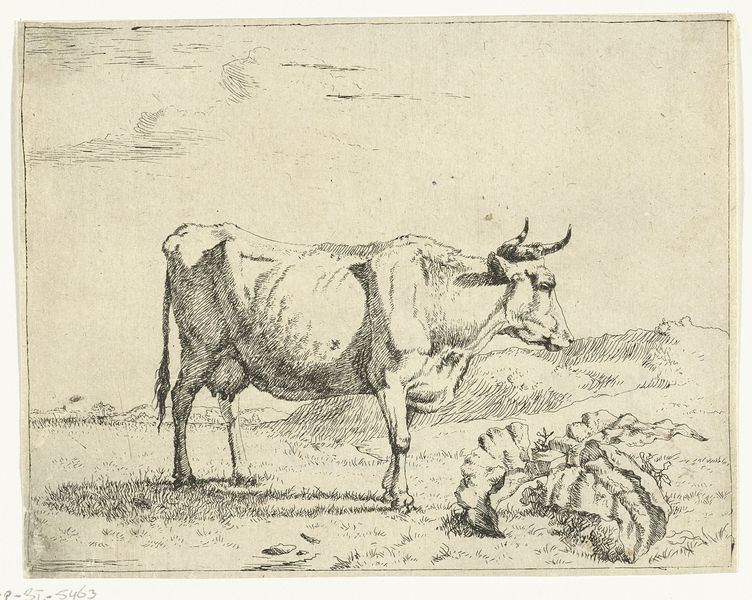
Titel: Staande koe, en profil
Künstler: Marcus de Bye
Standort: Amsterdam
Institution: Rijksmuseum
Schlagwörter: white, black, gray, nose, picture, plant, profile, cloud, rock, rocks, sky, stone, ear, field, hill, hills, landscape, mountain, grass, drawing, mouth, sketch, tail, meadow, pasture, leaves, draw, animal, eye, legs, bush, cattle, cow, farm, bull, hoof, horn, horns, mammal, livestock, grasses, grazing, lettuce, tan, angry, leg, knees, bovine, ox, milk, fame, meat, prarie, hungry, udder, segantini, hocks, teats, heffer, medows, letteus